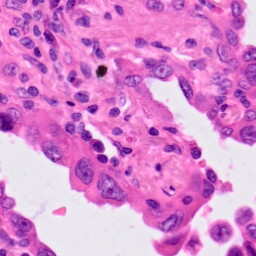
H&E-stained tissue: Lung